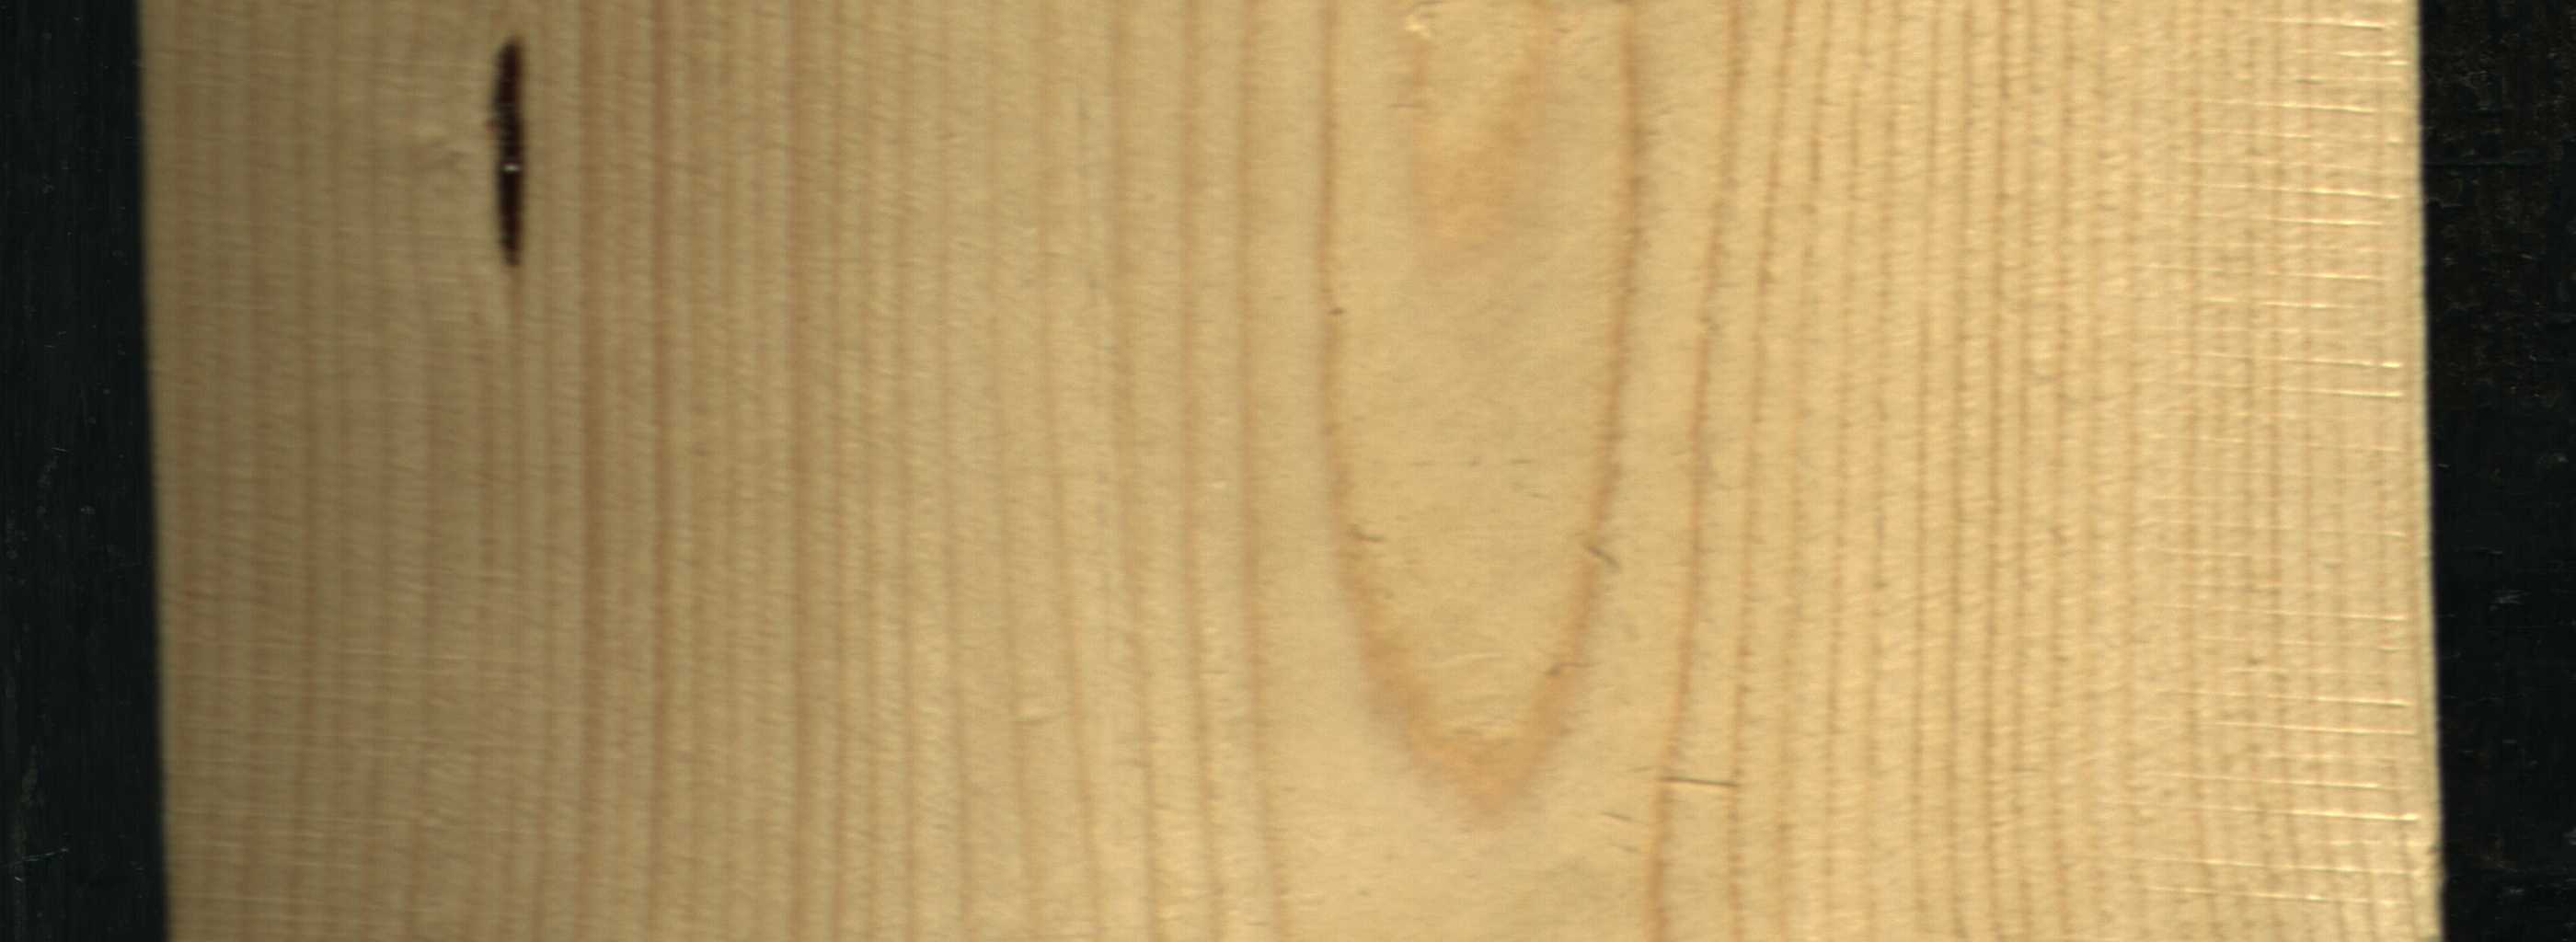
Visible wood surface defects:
resin